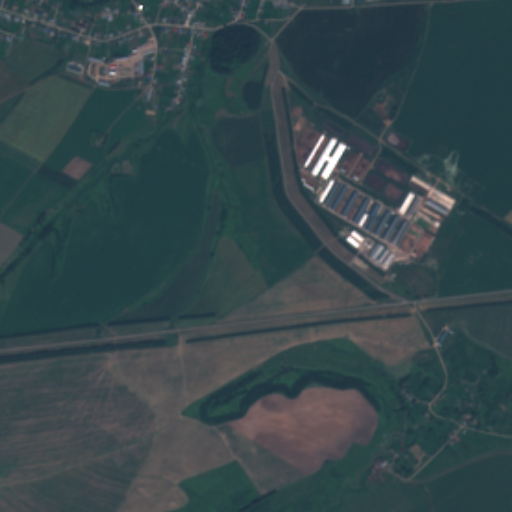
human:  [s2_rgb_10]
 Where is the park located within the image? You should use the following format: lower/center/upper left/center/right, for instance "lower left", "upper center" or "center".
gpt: The park is located in the upper left of the image.
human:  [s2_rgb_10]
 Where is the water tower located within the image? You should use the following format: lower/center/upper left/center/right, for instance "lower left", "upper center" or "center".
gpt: The water tower is located in the upper right of the image.
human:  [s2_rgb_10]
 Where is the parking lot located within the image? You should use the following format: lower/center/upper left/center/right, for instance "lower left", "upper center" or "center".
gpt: There is no parking lot in the image.